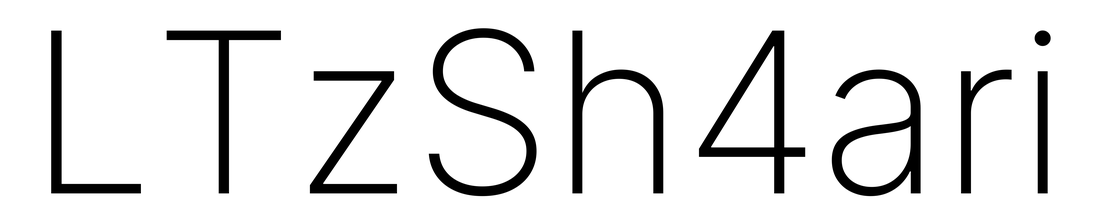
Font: Inter_ExtraLight